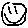
Label: smiley face